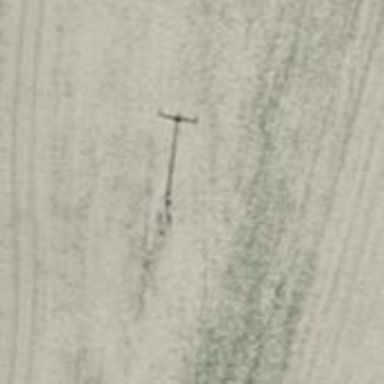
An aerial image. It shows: Power pole.